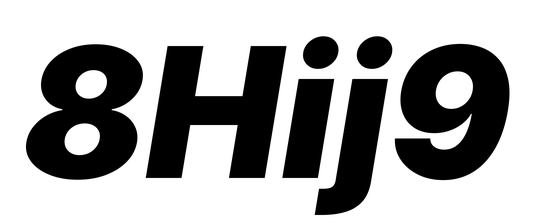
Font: Inter-Italic_Black_Italic